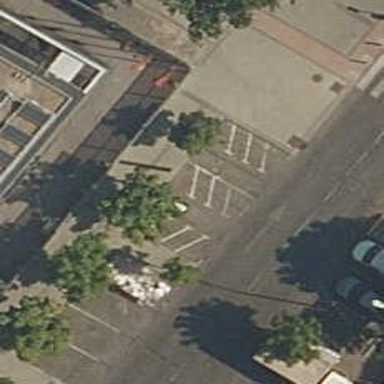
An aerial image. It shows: Motorcycle parking facility.